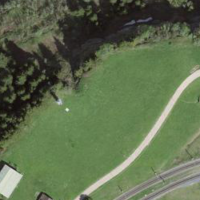
EUNIS habitat code: 31
Species observed at this site:
Colchicum autumnale
Oxalis acetosella
Parnassia palustris
Acer pseudoplatanus